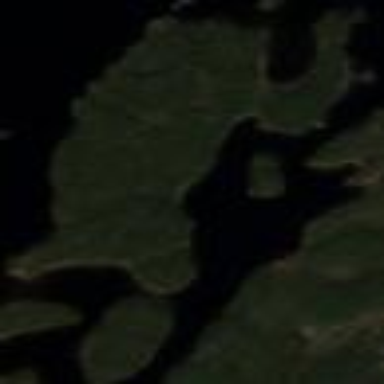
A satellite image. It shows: Islet.